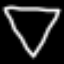
Label: diamond